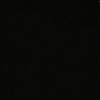
Label: space